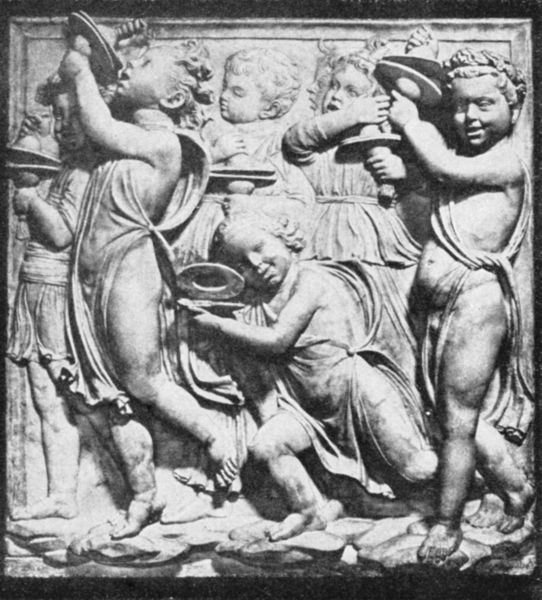
Titel: Cantoria
Künstler: Luca della Robbia
Institution: Florenz, Museo dell´Opera del Duomo
Schlagwörter: nackt, umhang, menschen, köpfe, schwarz, weiss, blick, fest, feier, trinken, stein, gewand, haare, personen, instrumente, musik, musiker, tanzen, locken, kinder, skulptur, relief, jungen, knaben, laufen, musizieren, bauch, bauchnabel, spiel, barfuss, nakt, becken, schwarzweiss, knien, kranz, lorbeerkranz, orgie, gravierung, bacchus, griechisch, prozession, putten, kelche, festzug, glocken, römisch, klang, schellen, gong, zimbeln, ging, musiezierend, gleocken